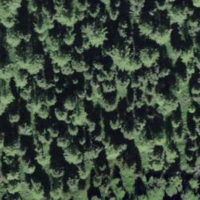
EUNIS habitat code: 43
Species observed at this site:
Jynx torquilla